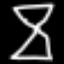
Label: hourglass